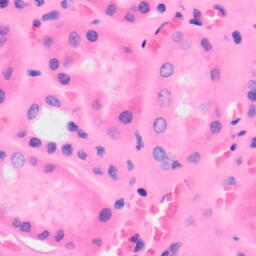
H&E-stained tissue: Kidney